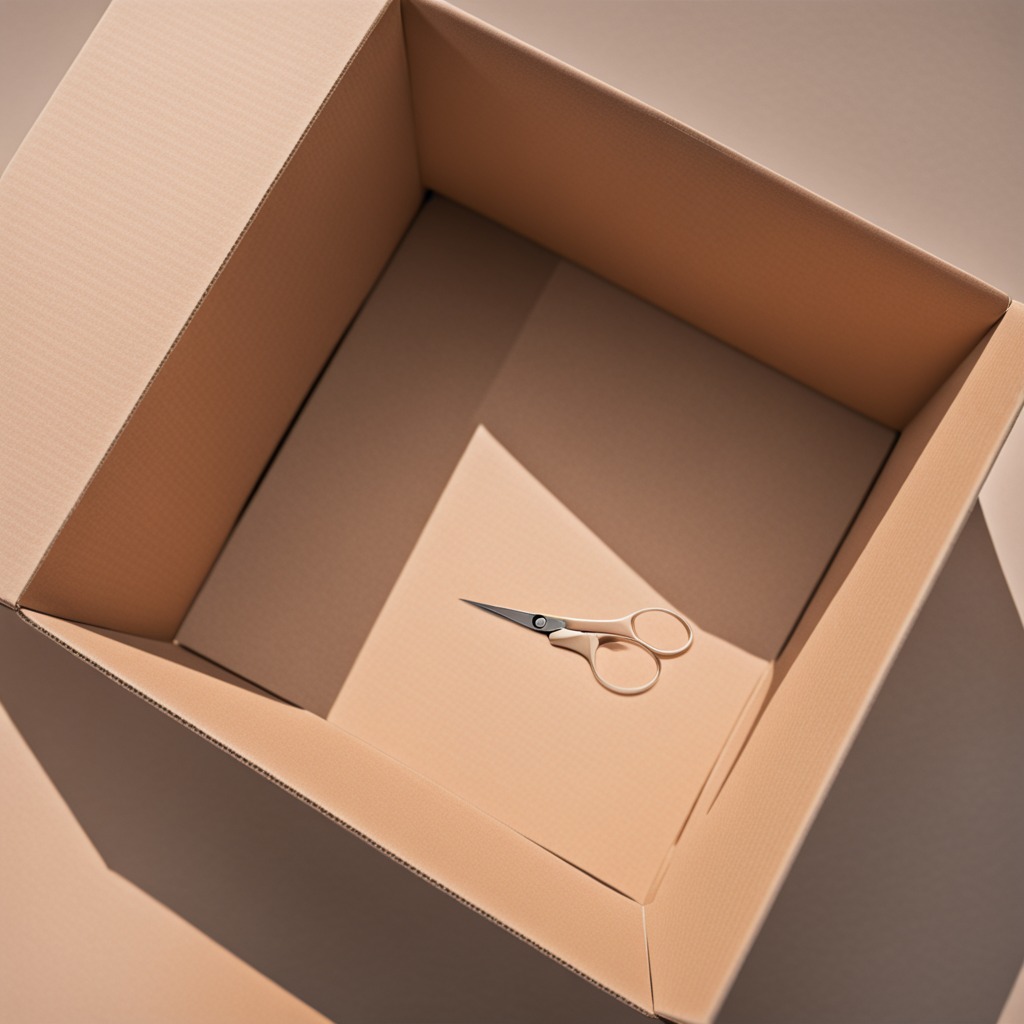
A scissor lying on a clean dry cardboard box surface in an outdoor workshop during daytime bright natural light soft shadows slightly creased but